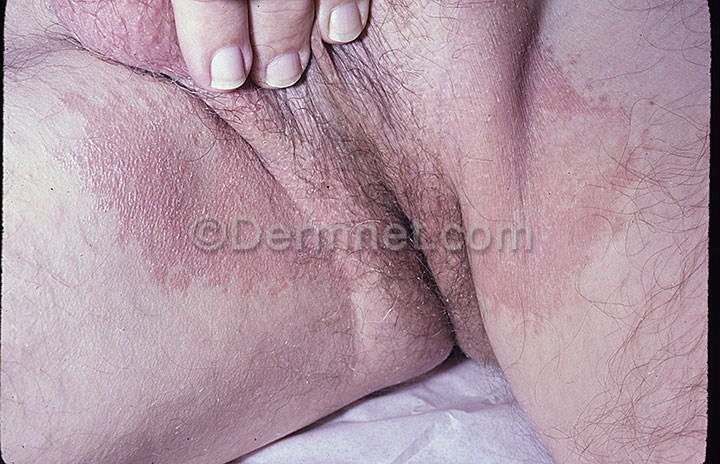
Disease: Tinea Ringworm Candidiasis and other Fungal Infections